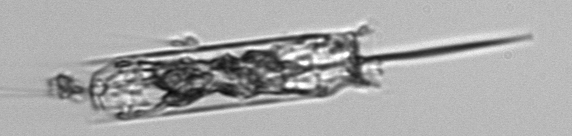
Label: Ditylum_brightwellii